五年级 · 立体几何学
把一根长 4 米的长方体木料, 截成 3 段, 表面积增加了 0.24 平方米（如图所示）这根木料原来的体积是 ( ) 立方米。

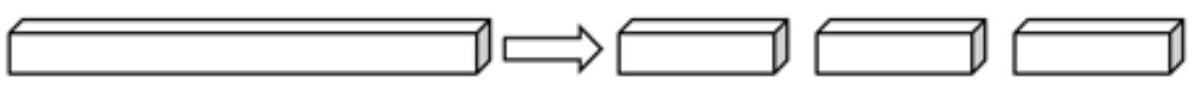
答案: 解0.24

【分析】根据题意可知, 把这根木料平均锯成 3 段, 表面积增加 0.24 平方米, 表面积增加的是 4 个截面的面积, 由此可以求出木料的底面积, 然后根据长方体的体积公式: $\mathrm{V}=\mathrm{Sh}$, 把数据代入公式解答即可。
【详解】底面积：

$0.24 \div 4=0.06$ (平方米)

体积：

$0.06 \times 4=0.24$ （立方米）

【点睛】此题主要考查长方体的体积公式的灵活运用, 抓住长方体的切割特点和增加的表面积, 先求出长方体的底面积是解决此类问题的关键。